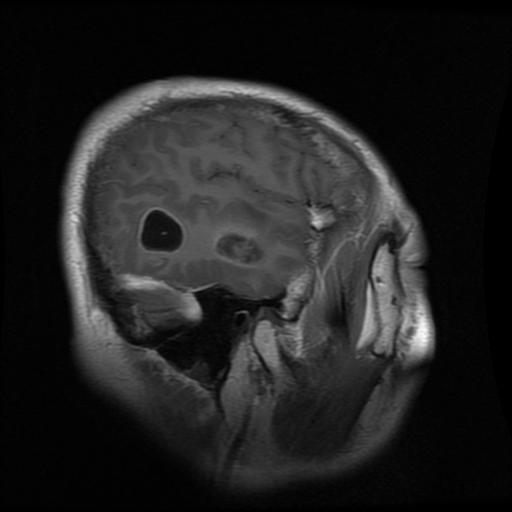
Label: glioma